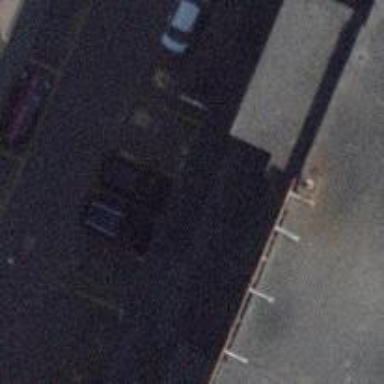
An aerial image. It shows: Street side parking area.